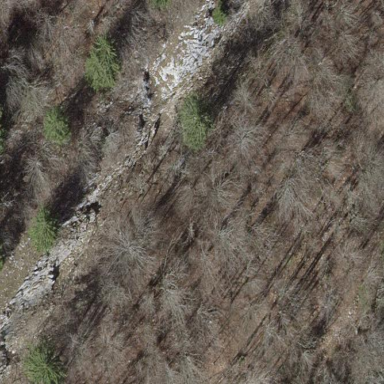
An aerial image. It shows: Landscape of bare rock.